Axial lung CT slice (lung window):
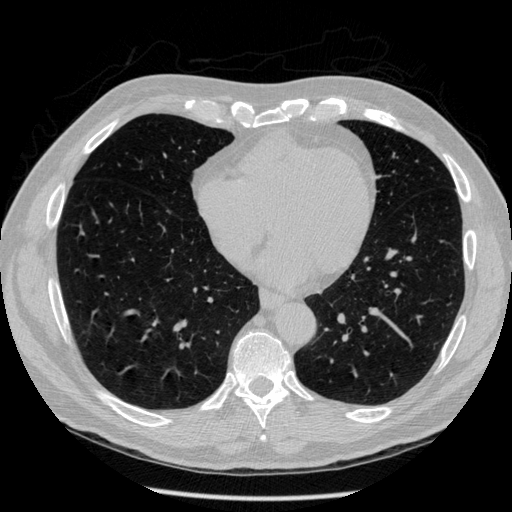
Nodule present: no